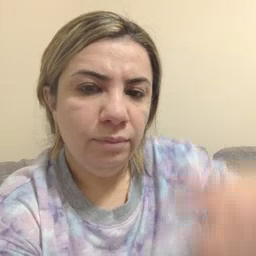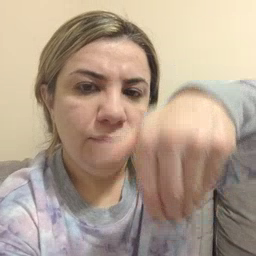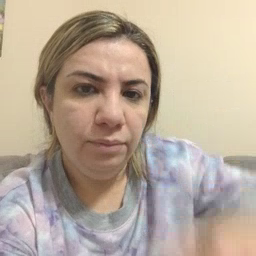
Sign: night